Field crop: maize
Growth stage: 2
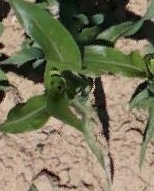
Species: maize